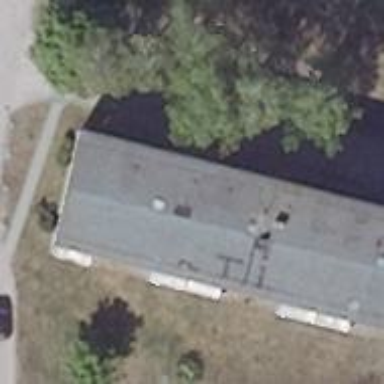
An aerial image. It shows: Residential building with tar paper roof.